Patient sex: M
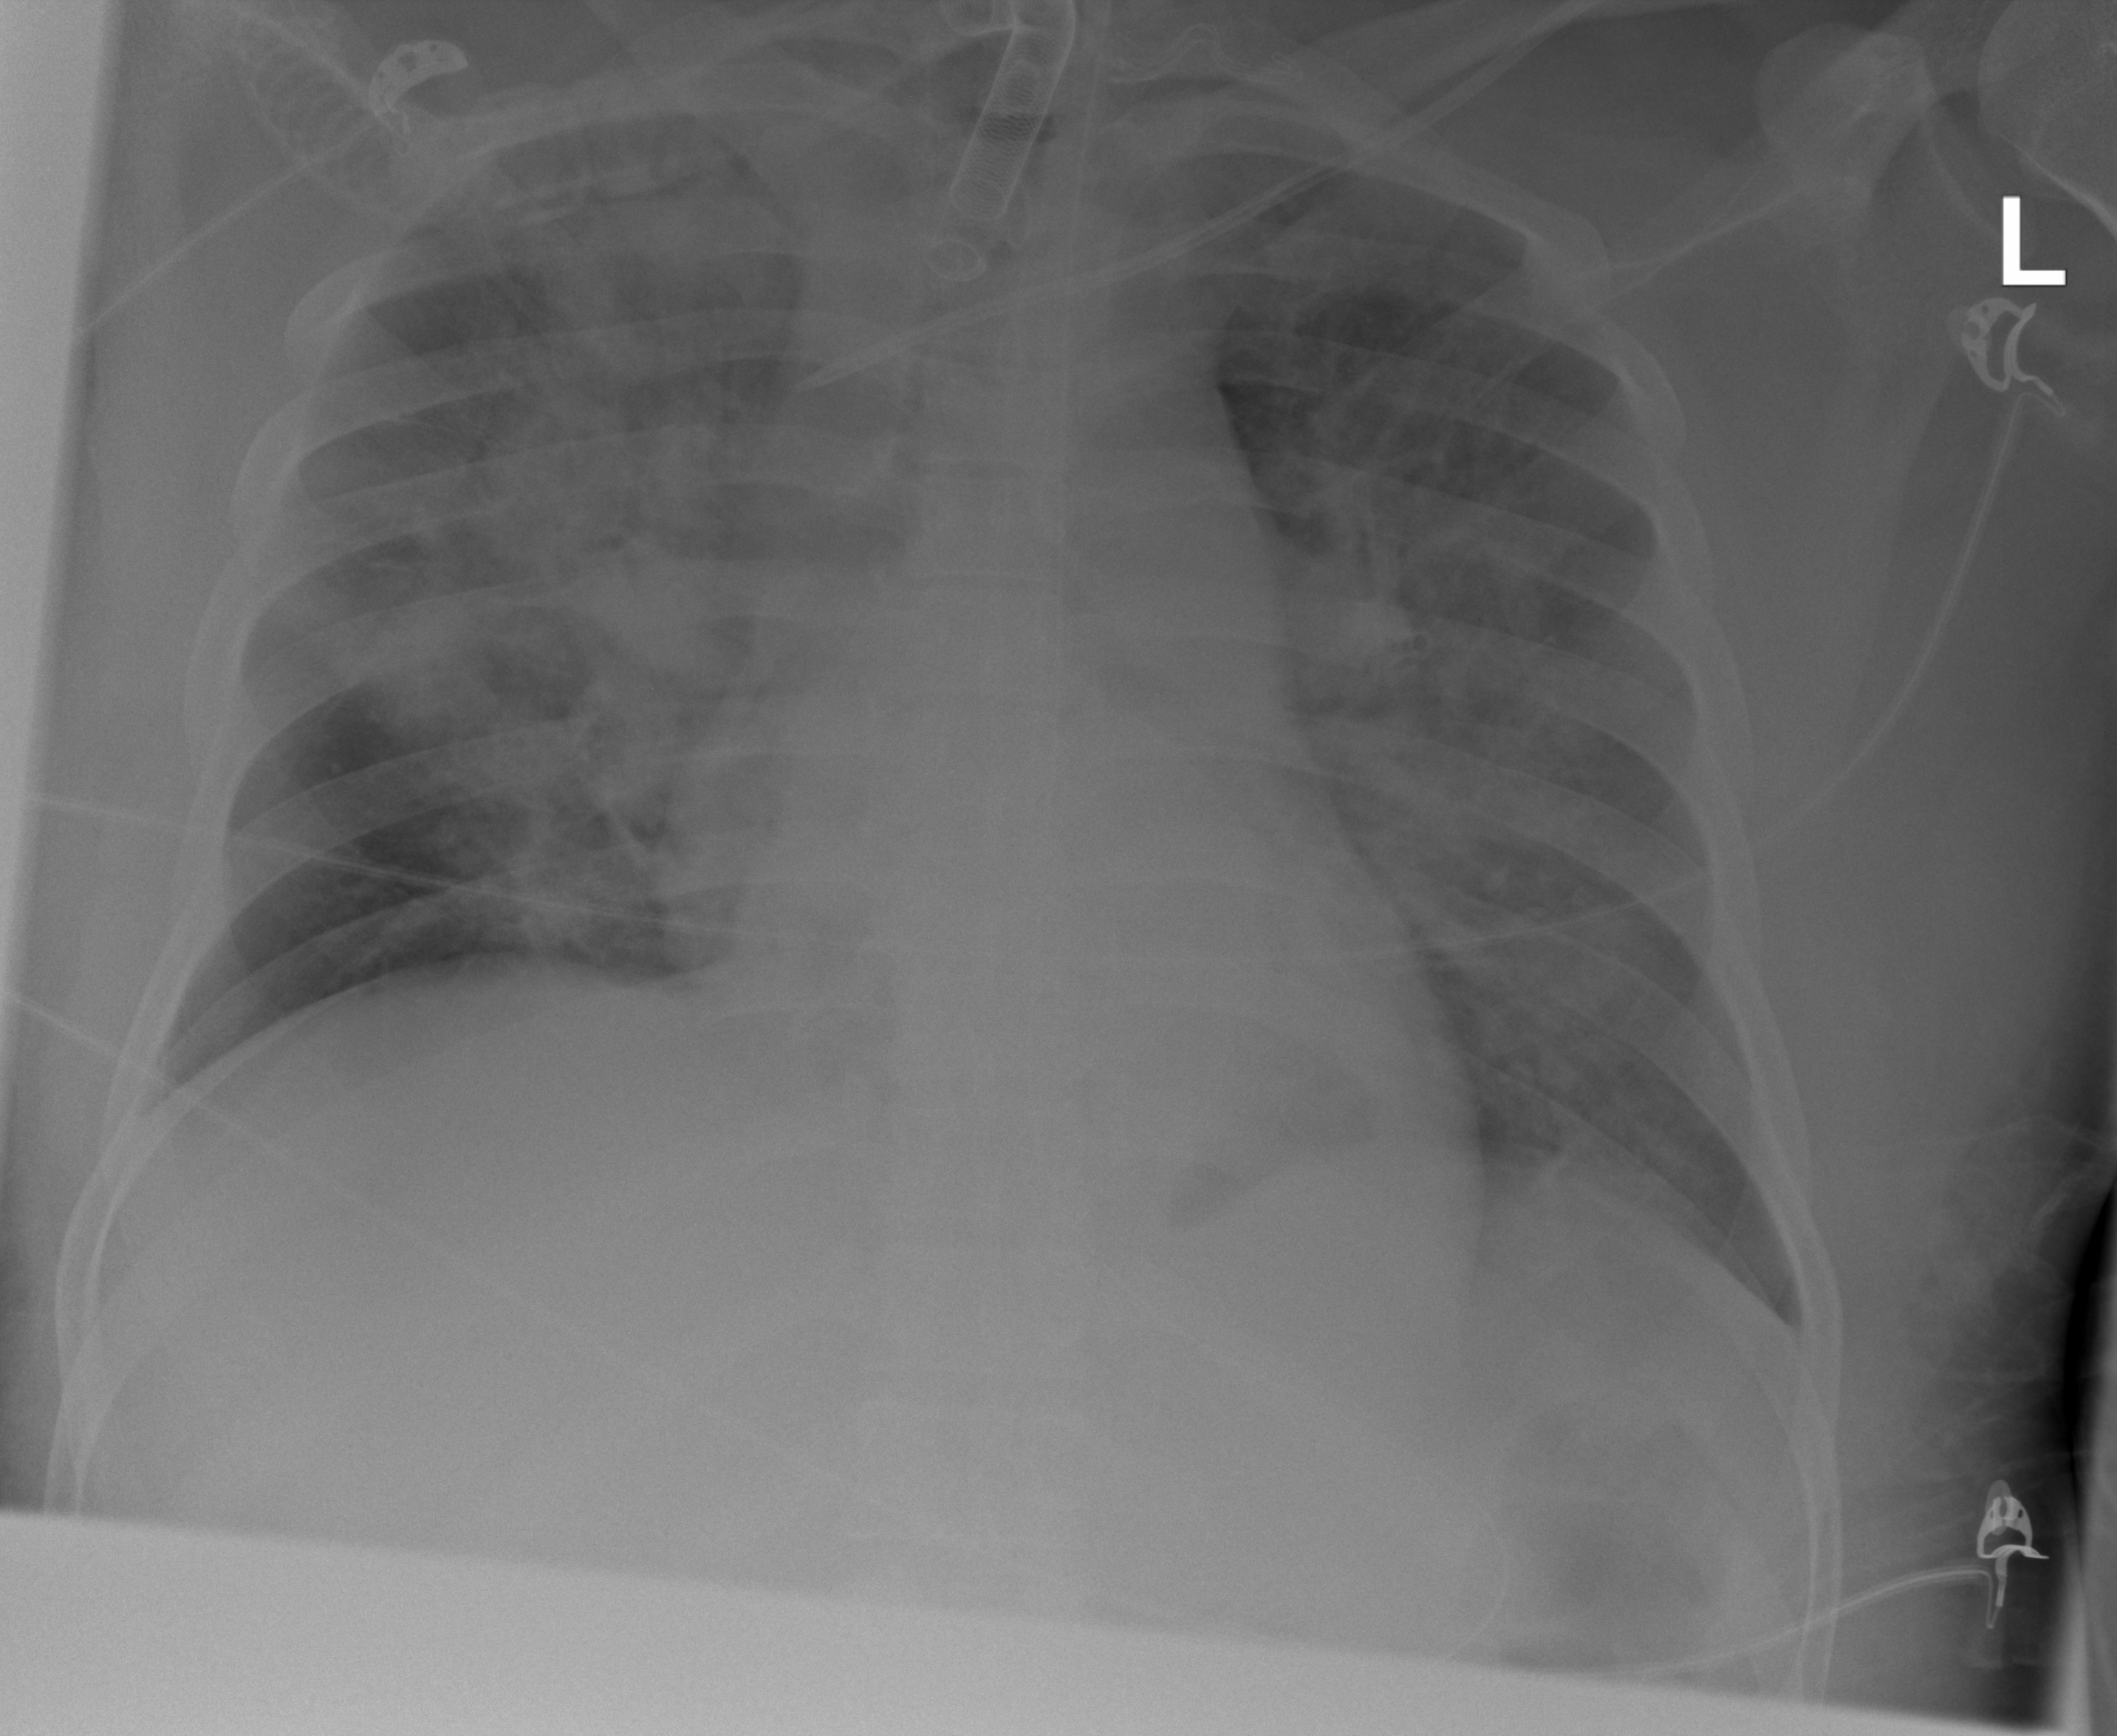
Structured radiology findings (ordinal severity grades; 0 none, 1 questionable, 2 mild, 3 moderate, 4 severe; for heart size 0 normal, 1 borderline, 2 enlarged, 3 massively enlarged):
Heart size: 2
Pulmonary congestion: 2
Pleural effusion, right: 0
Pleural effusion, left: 0
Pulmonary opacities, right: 4
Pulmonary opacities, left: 4
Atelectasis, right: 3
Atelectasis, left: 3